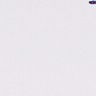
Metastatic tissue present: no